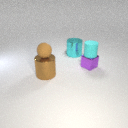
small purple metal cube in front of large cyan metal cylinder